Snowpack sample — Buffalo Mountain, Silverthorne, Colorado, USA (2/22/26, 2:02 PM MST)
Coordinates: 39.622, -106.113
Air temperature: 33 °F
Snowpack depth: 63 cm
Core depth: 20 cm
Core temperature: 24.8 °F
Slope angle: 11°, slope face: 116°
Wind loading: low
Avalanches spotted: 0
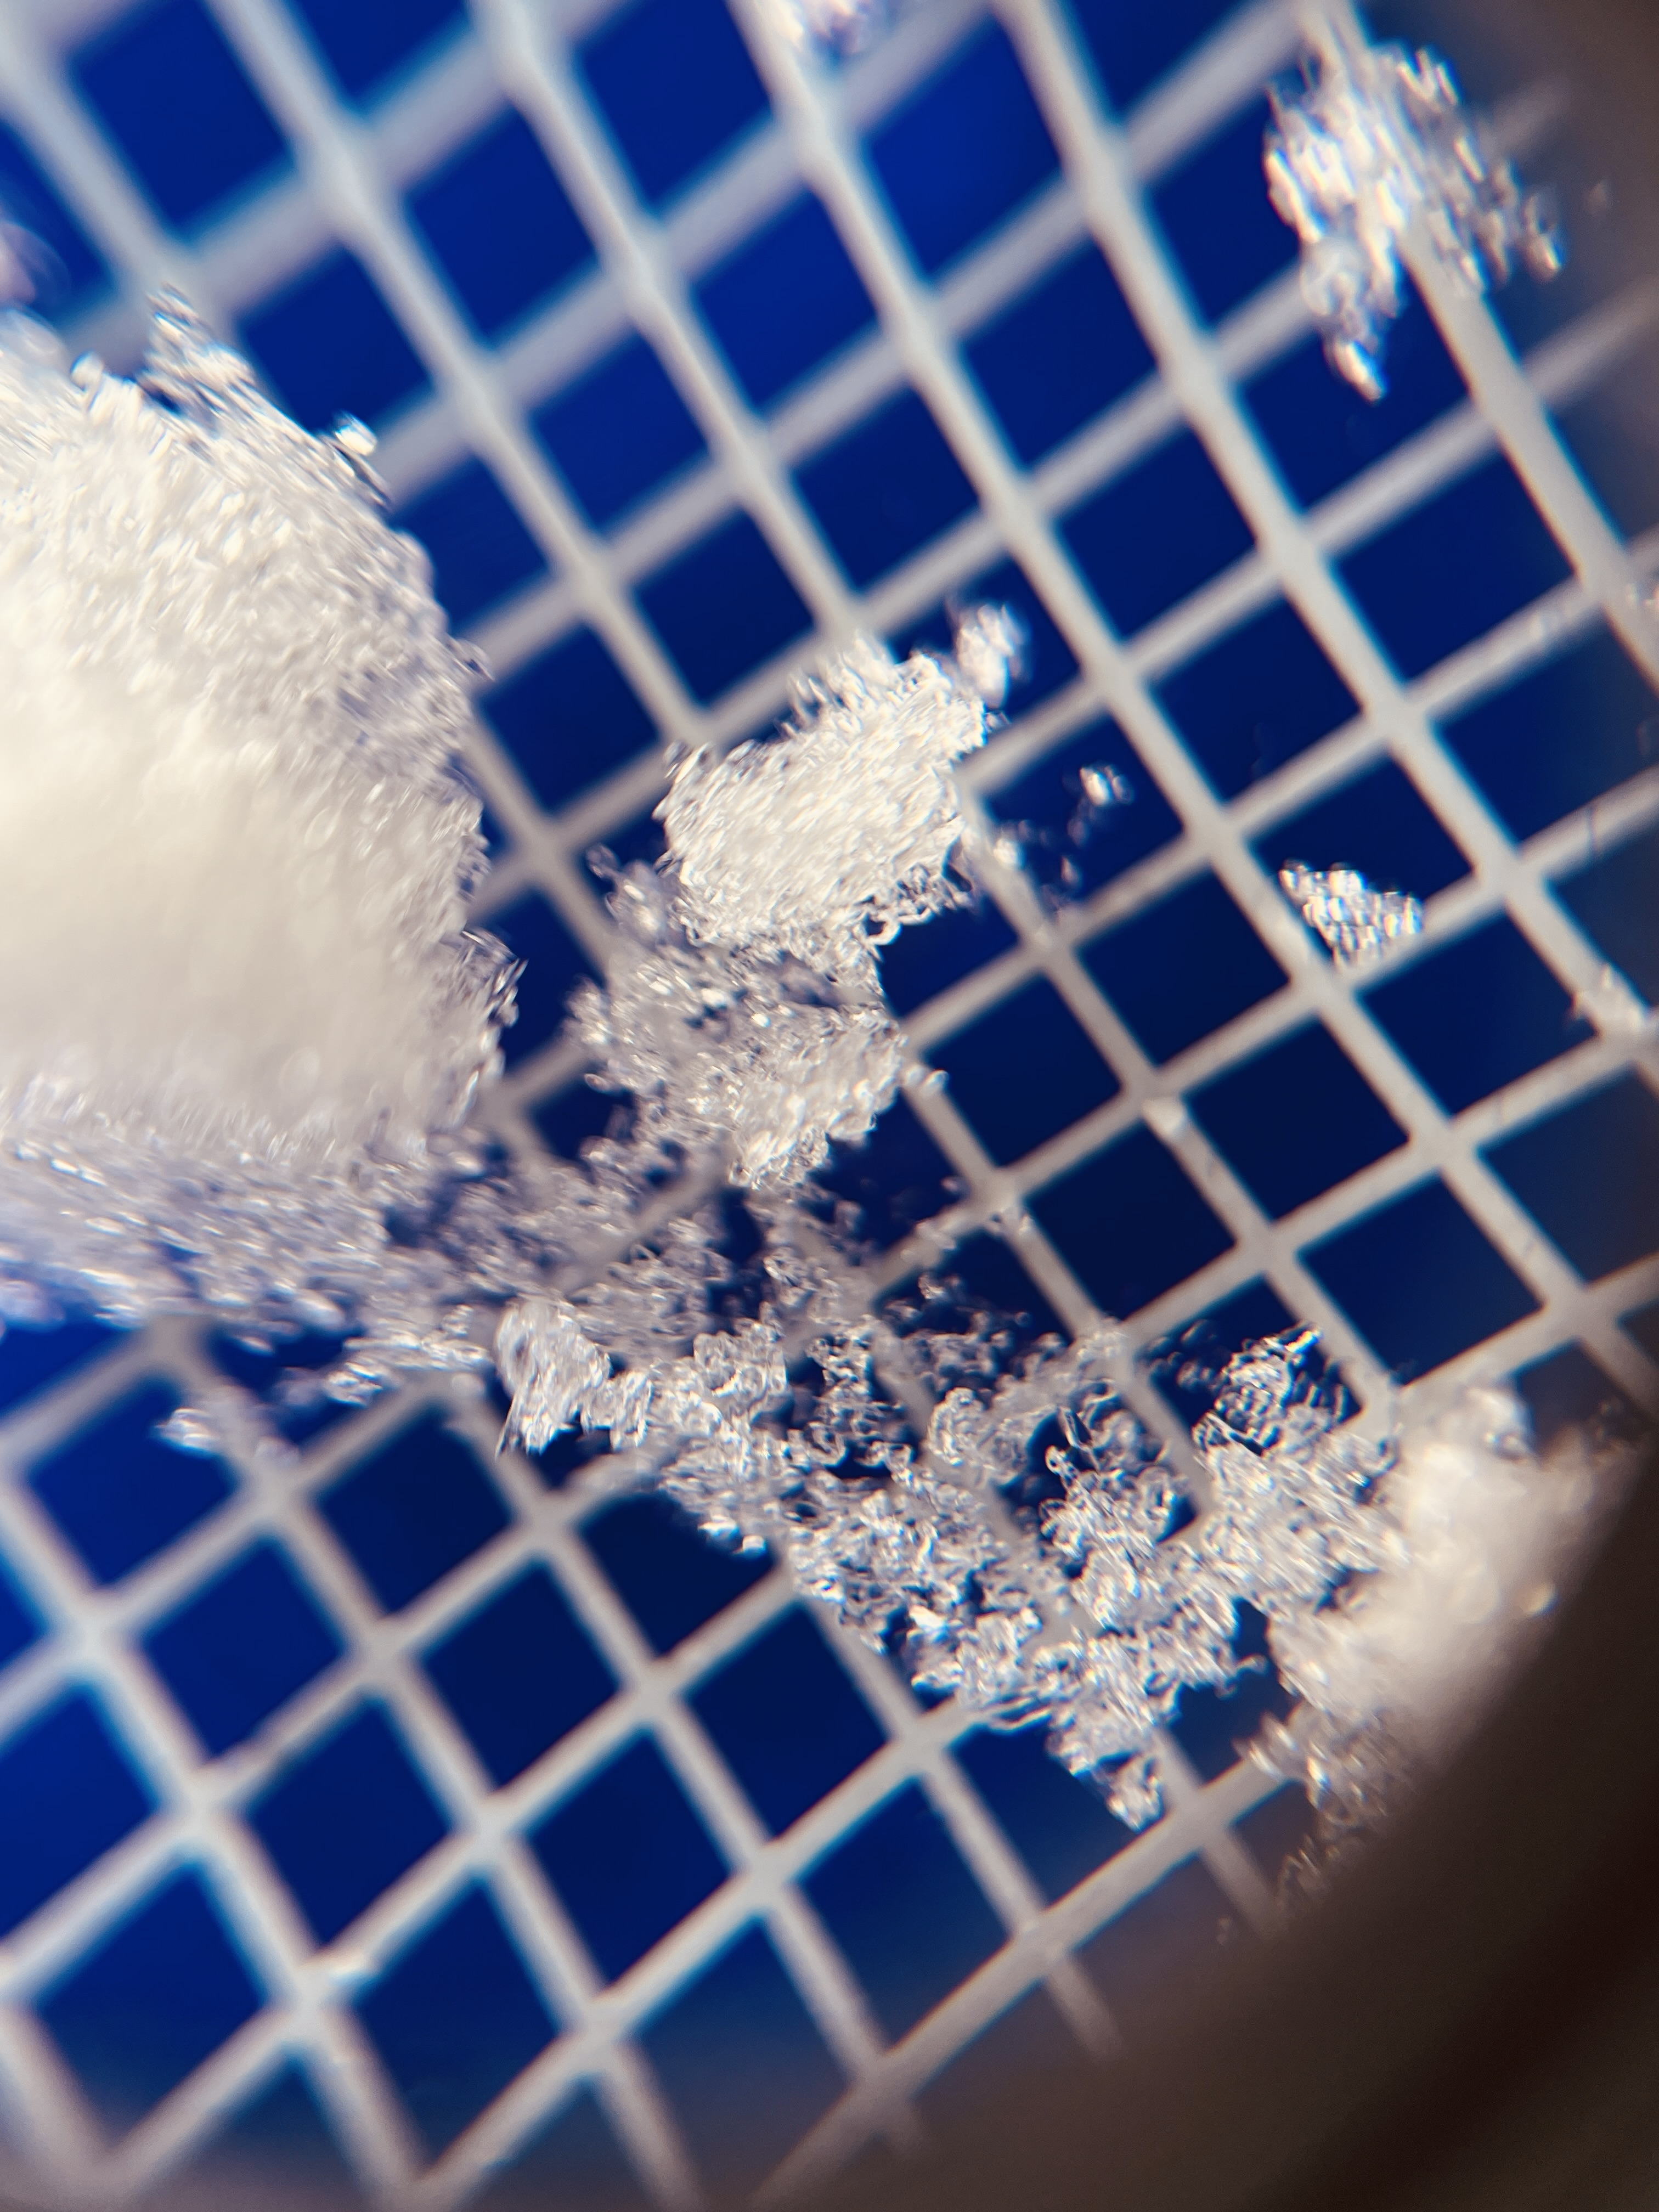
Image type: magnified_profile
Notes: In a firebreak similar to site 1, minimal wind loading with no spotted avalanches (not many faces in view though)